Question: I am trying to use Plivo to send text messages from within my WindowsStore Application. Here is what almost works:
'''
// These first 3 lines don't do what I want
var unamepass = AuthID + ":" + AuthToken;
var auth = new HttpCredentialsHeaderValue("Basic", unamepass);
httpClient.DefaultRequestHeaders.Authorization = auth;
string textBody = "sample message";
var plivoText = new
{
src = plivoNumber,
dst = phoneNumber,
text = textBody
};
string Serial = JsonConvert.SerializeObject(plivoText);
IHttpContent PlivoJsonContent = new HttpJsonContent(JsonValue.Parse(Serial));
HttpResponseMessage PlivoResponse =
await httpClient.PostAsync(
new Uri("https://api.plivo.com/v1/Account/<AuthID>/Message/")
, PlivoJsonContent);
'''
Now, this code works... technically. I get a 202 response back. However, before it sends the text, a large authentication pops onto the screen.
If I enter the correct data I get a 202 and the text sends, otherwise I can't send the data. I want to know how to programmatically add this to the request, so I don't have to do it manually. I'm pretty sure it has something to do with the first 3 lines of the snippet, but the documentation I found online wasn't very helpful to me.
What "scheme" does Plivo use? How should I construct HttpCredentialsHeaderValue? Is the 3rd line correct?
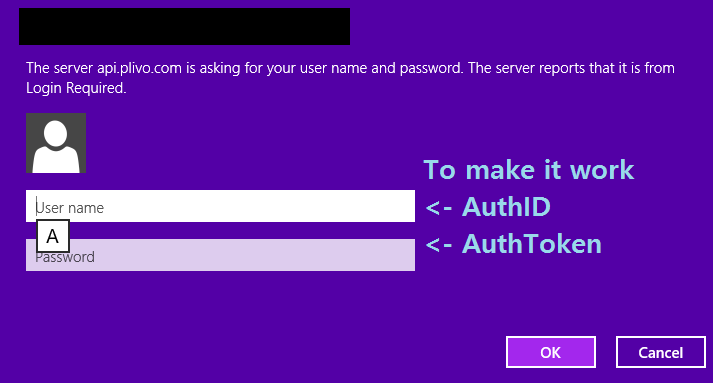
Answer: The answer was startlingly simple. You must convert the string to base64 in order to send it to the header.
See: <URL>